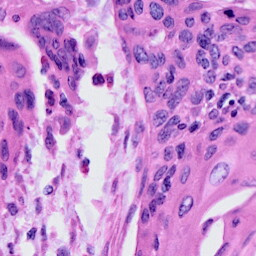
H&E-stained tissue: Cervix